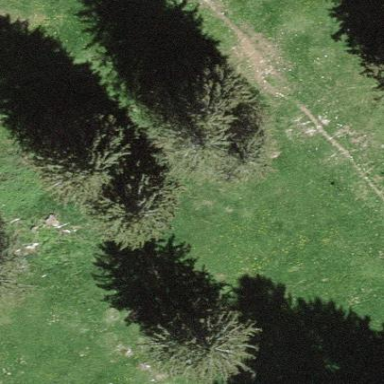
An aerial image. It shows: Beautiful woodland area.